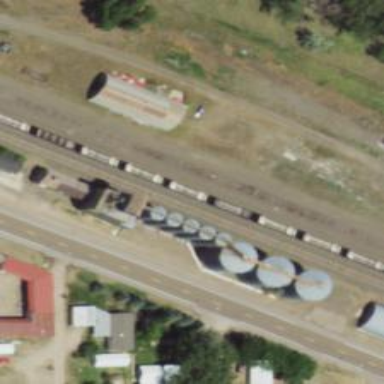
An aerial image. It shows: Silo.